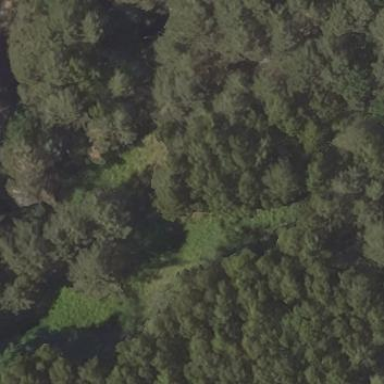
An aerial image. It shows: Area covered in scrub vegetation.